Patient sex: M
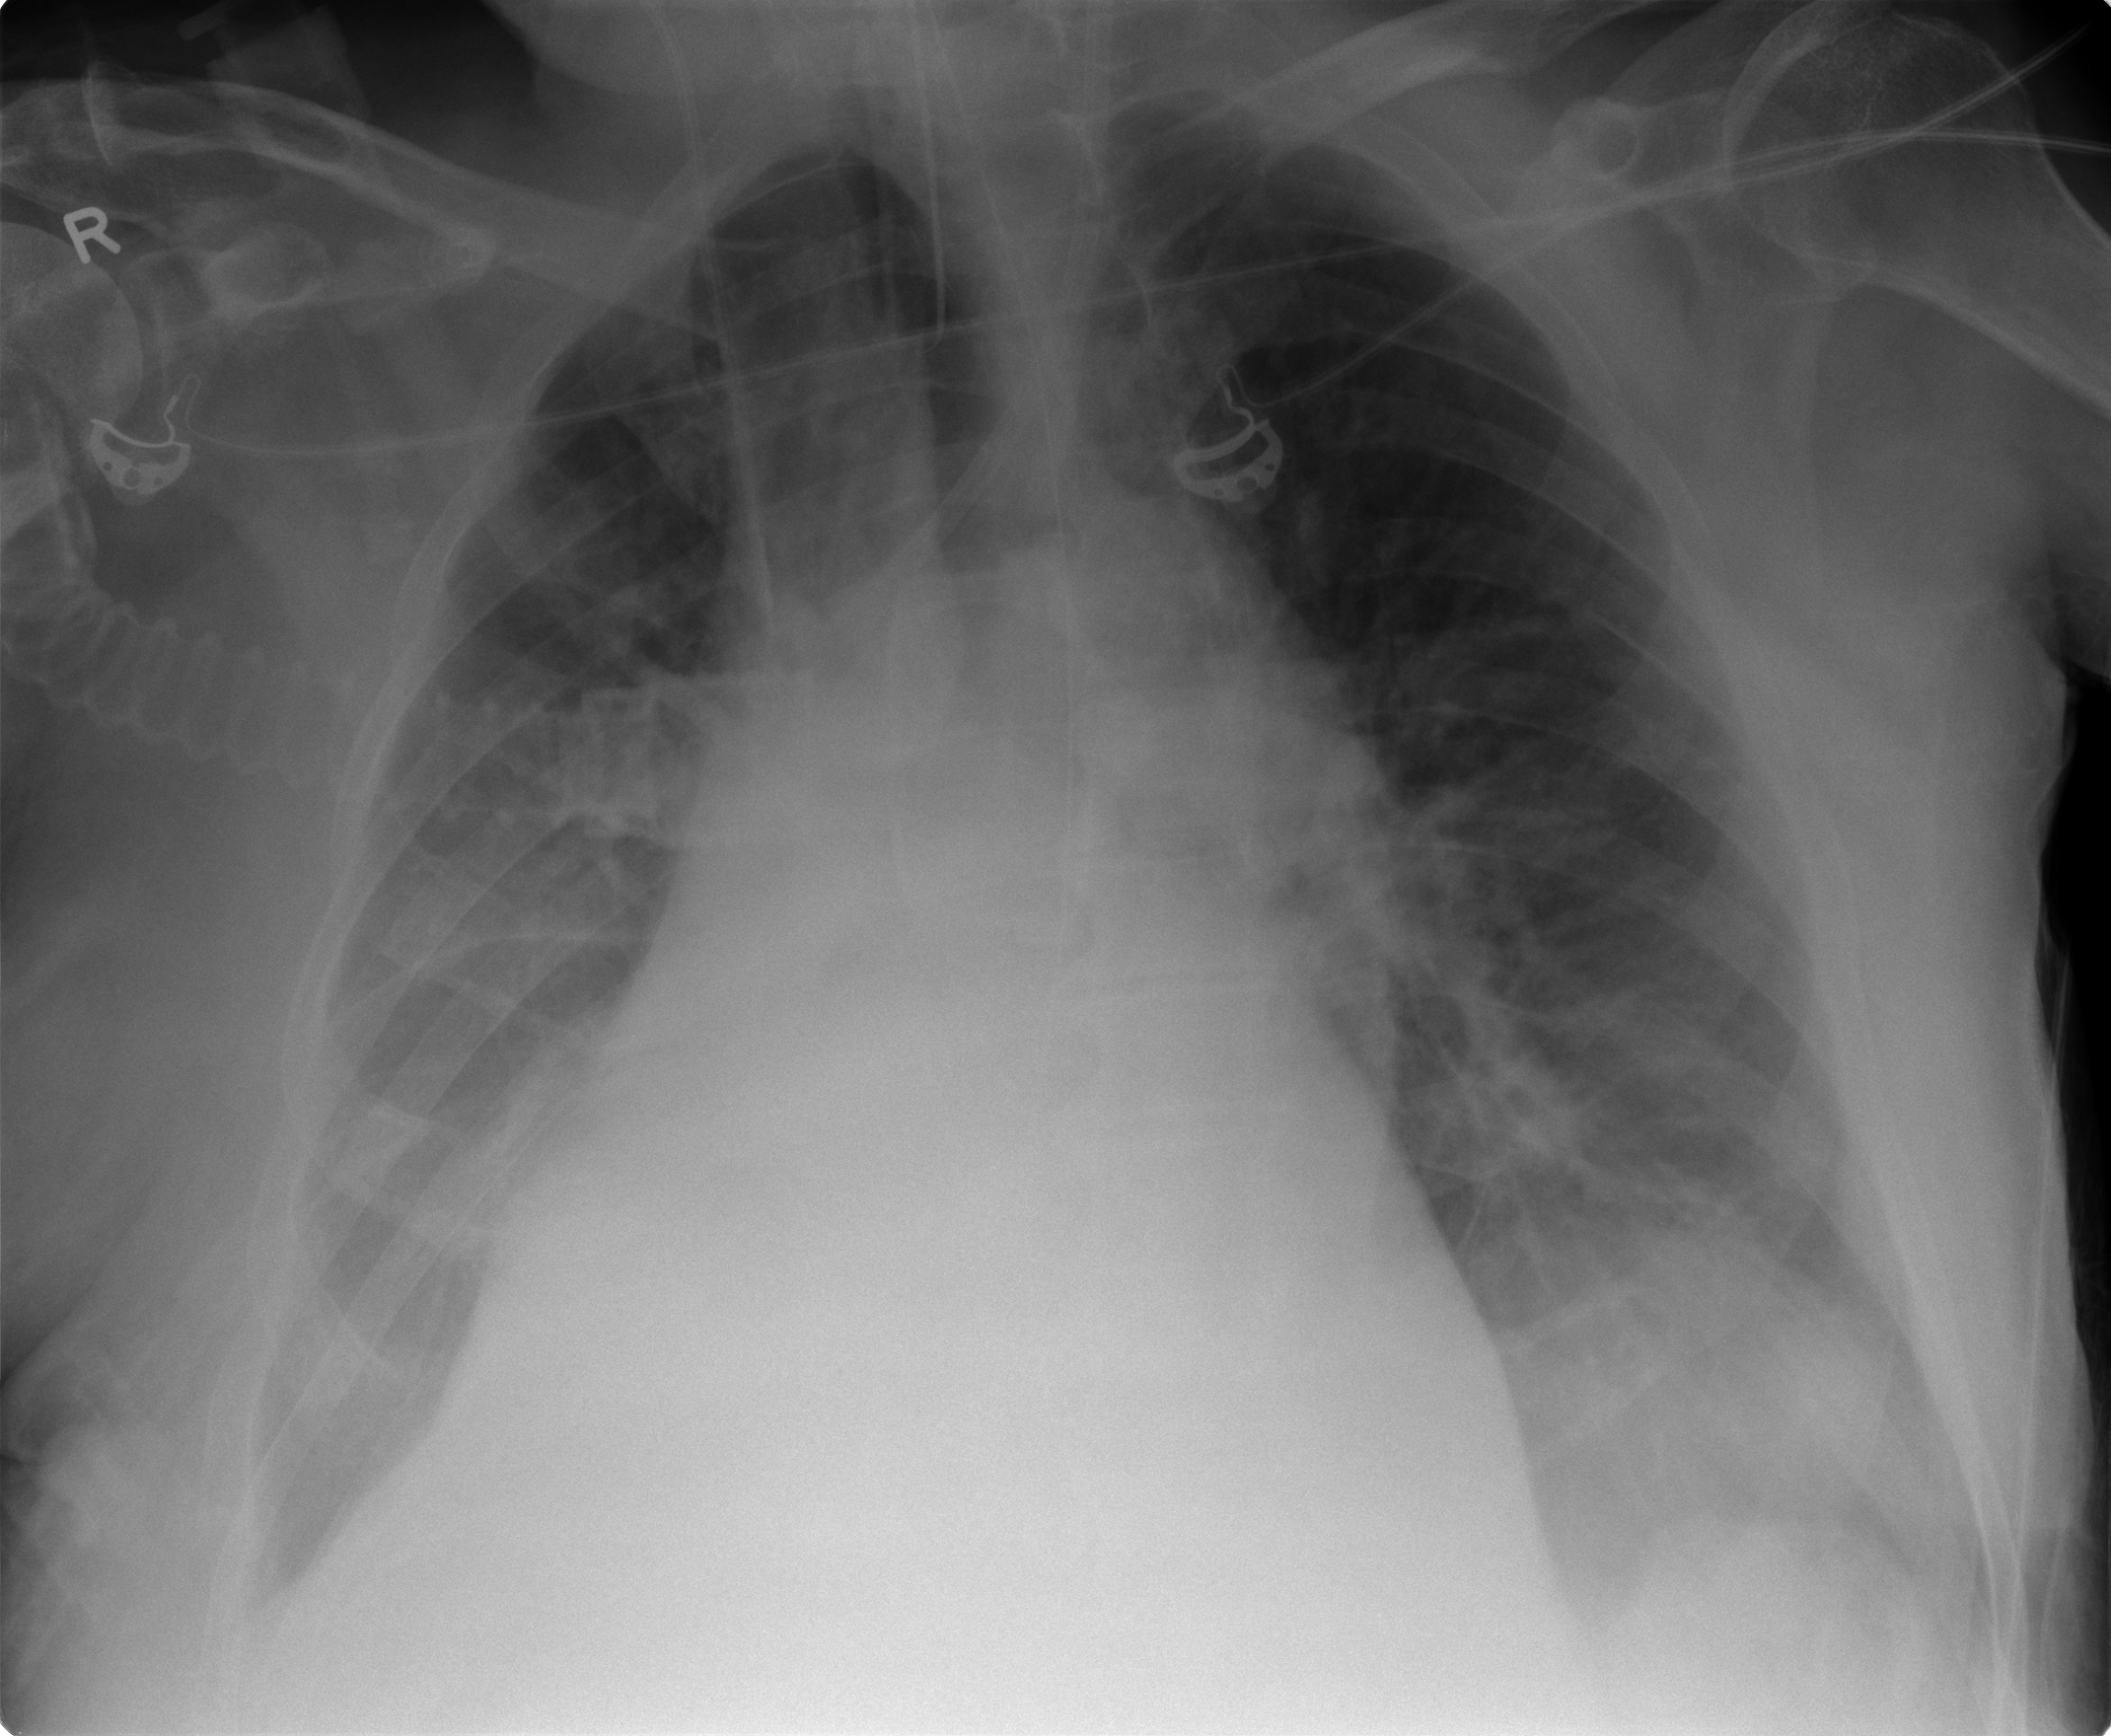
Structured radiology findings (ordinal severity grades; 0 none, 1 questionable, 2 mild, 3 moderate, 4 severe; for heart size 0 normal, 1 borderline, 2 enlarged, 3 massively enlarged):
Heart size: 2
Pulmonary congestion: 3
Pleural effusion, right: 2
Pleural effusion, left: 1
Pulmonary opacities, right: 2
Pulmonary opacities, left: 2
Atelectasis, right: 2
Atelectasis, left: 2